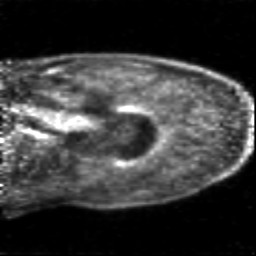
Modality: PET
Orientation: sagittal
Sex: female
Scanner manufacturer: siemens